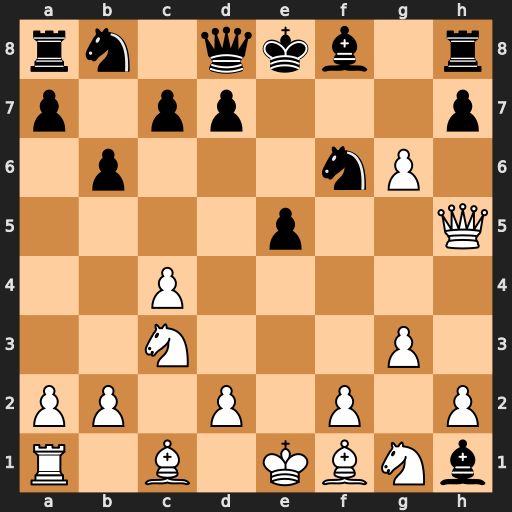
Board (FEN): rn1qkb1r/p1pp3p/1p3nP1/4p2Q/2P5/2N3P1/PP1P1P1P/R1B1KBNb
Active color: w
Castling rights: Qkq
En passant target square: -
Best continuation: g7+ Nxh5 gxh8=Q